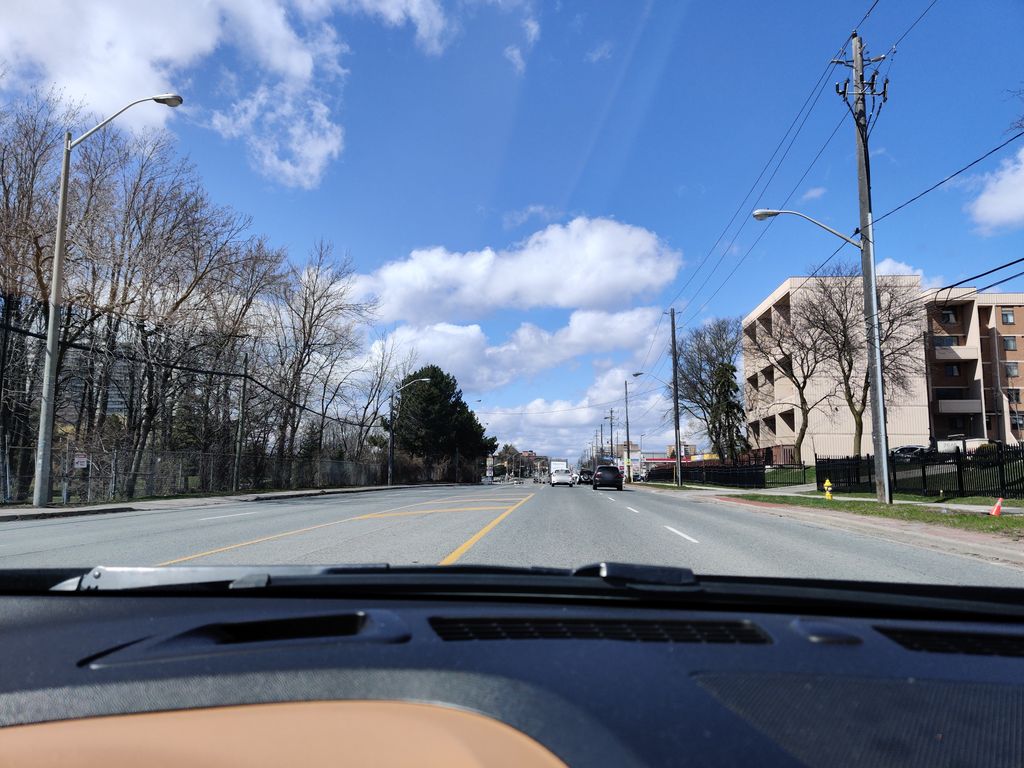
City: toronto